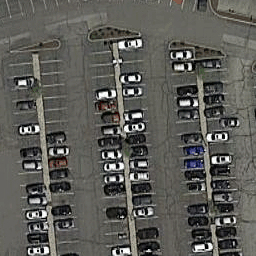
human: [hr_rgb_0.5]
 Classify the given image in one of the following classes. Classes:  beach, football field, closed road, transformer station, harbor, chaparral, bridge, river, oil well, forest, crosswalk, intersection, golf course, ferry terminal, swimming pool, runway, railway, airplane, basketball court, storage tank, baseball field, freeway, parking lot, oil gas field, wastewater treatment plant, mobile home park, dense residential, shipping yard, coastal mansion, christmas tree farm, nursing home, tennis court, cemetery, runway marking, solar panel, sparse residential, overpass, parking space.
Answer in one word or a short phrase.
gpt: parking lot